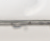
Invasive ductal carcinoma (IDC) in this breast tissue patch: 0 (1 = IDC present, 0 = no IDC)